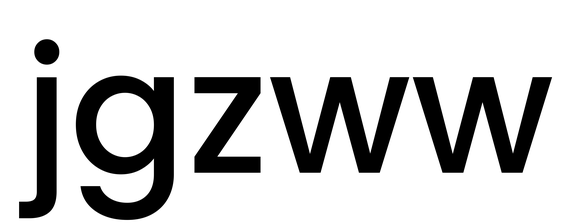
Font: Poppins-Medium